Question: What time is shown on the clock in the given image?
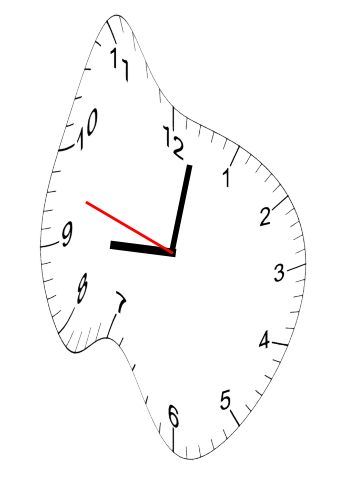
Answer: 09:01:48